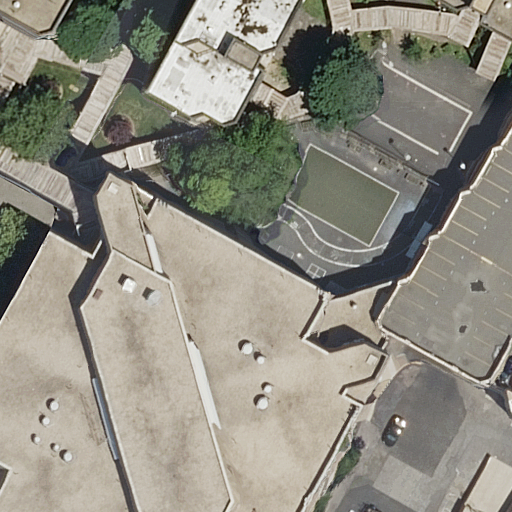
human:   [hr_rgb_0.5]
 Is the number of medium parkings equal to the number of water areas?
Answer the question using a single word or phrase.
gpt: yes

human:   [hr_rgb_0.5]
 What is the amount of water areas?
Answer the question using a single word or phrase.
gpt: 0

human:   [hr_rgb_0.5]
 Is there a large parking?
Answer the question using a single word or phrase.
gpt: no

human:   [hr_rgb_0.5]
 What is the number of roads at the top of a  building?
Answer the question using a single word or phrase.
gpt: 0

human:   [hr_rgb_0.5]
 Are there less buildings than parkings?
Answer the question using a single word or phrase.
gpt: no

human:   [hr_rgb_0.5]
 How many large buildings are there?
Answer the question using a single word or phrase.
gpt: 0

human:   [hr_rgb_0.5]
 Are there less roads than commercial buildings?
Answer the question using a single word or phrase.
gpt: no

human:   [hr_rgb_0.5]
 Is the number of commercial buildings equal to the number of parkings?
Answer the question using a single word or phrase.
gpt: no

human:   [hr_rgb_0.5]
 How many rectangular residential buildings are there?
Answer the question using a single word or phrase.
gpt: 1

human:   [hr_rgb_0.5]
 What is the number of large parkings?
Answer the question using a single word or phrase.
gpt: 0

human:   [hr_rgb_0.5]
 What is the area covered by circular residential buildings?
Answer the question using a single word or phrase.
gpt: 0m2

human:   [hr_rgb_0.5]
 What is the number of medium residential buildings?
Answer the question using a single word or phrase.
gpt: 1

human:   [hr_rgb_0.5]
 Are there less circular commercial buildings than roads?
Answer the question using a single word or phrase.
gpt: yes

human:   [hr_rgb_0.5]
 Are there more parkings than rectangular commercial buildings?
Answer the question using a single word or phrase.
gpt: yes

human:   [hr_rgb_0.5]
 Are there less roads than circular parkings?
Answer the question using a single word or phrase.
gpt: no

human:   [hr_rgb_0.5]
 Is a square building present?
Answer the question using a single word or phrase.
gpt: no

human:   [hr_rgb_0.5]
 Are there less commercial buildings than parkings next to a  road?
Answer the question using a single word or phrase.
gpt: yes

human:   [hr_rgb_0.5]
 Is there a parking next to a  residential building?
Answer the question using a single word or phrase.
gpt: yes

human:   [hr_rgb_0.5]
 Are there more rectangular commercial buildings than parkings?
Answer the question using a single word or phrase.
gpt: no

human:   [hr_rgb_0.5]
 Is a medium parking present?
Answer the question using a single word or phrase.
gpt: no

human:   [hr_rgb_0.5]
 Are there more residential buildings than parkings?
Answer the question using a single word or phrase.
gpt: yes

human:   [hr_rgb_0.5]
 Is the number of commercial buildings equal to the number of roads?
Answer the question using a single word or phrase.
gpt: no

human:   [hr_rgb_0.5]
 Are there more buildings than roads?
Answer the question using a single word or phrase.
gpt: no

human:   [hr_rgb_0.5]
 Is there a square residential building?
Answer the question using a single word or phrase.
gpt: no

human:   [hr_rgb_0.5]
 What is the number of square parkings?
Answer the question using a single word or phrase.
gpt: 0

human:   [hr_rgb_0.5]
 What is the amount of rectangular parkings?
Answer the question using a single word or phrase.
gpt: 0

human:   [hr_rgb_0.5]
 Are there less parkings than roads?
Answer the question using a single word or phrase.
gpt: yes

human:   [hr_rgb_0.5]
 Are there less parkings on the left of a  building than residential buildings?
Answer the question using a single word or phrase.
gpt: yes

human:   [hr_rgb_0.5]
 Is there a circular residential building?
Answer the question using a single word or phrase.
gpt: no

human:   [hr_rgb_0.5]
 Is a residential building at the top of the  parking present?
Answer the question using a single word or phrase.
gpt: no

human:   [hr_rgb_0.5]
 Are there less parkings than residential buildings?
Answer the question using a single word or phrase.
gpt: yes

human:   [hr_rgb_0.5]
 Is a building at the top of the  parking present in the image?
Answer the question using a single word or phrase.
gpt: no

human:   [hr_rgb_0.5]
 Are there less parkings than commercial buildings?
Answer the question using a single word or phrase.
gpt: no

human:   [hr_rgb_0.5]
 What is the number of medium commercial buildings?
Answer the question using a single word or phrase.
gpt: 0

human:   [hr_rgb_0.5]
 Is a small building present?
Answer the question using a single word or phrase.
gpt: yes

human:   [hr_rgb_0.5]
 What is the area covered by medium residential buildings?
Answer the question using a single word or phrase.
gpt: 145m2